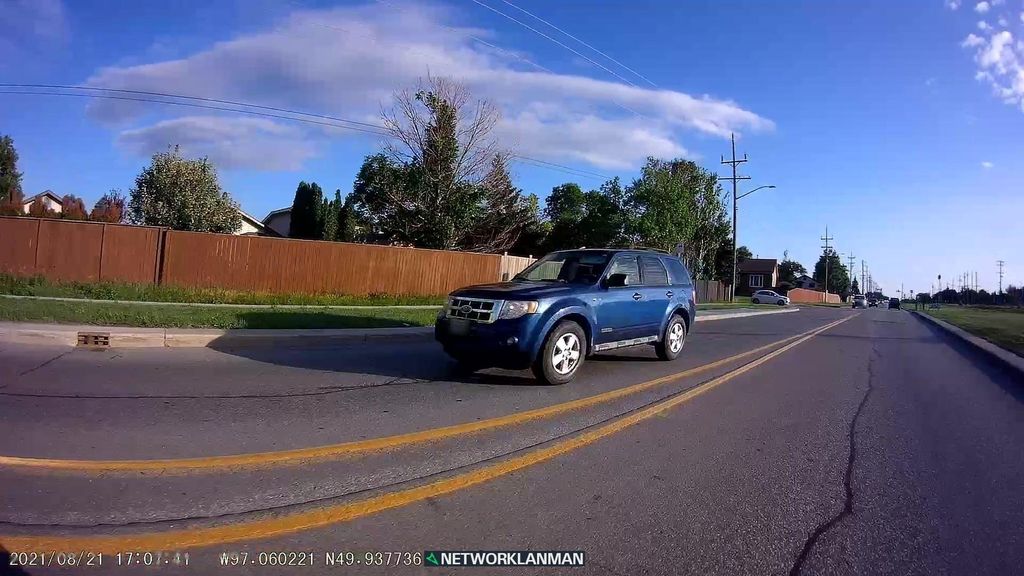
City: winnipeg